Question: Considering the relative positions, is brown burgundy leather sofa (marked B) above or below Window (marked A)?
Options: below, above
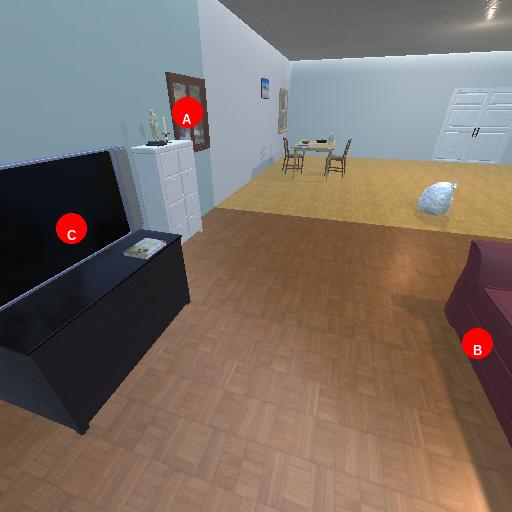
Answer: below